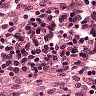
Metastatic tissue present: no